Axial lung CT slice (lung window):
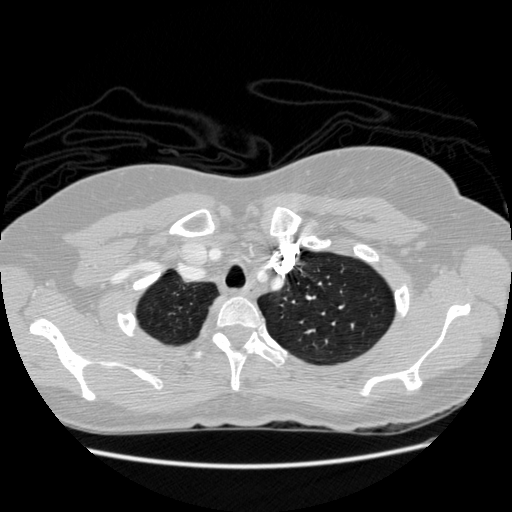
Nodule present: no